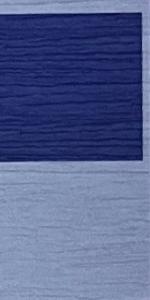
Label: Empty